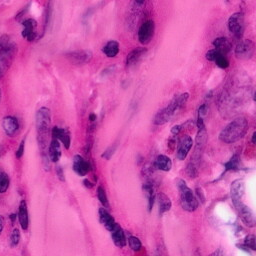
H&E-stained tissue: Pancreatic